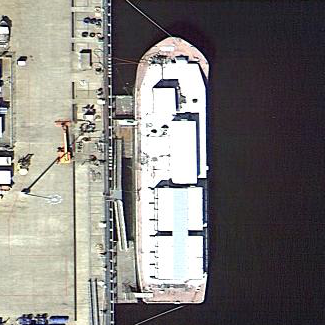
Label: Cargo_ship